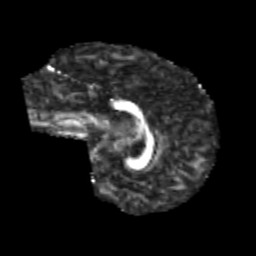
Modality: FA
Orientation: sagittal
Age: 9
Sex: male
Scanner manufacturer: siemens
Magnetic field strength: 3 T
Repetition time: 3.8 s
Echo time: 0.07 s